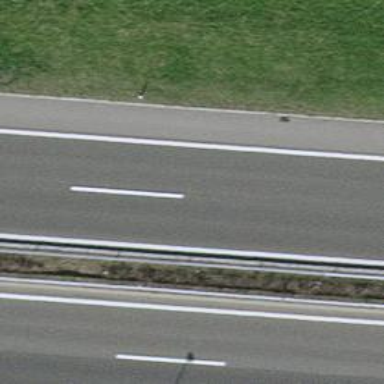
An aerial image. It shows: Motorway.